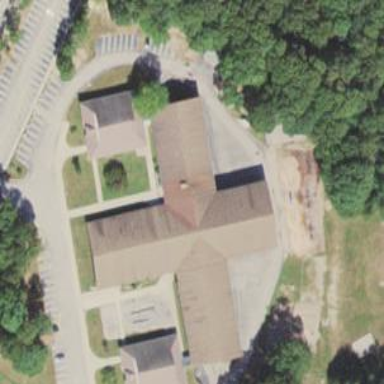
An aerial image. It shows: School building.